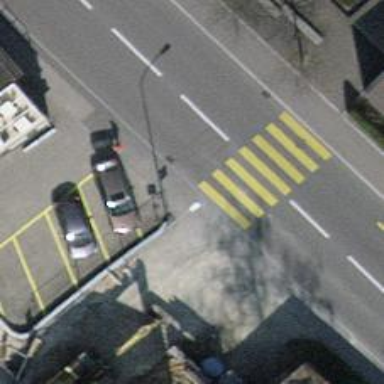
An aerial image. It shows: Kerb serving as barrier.